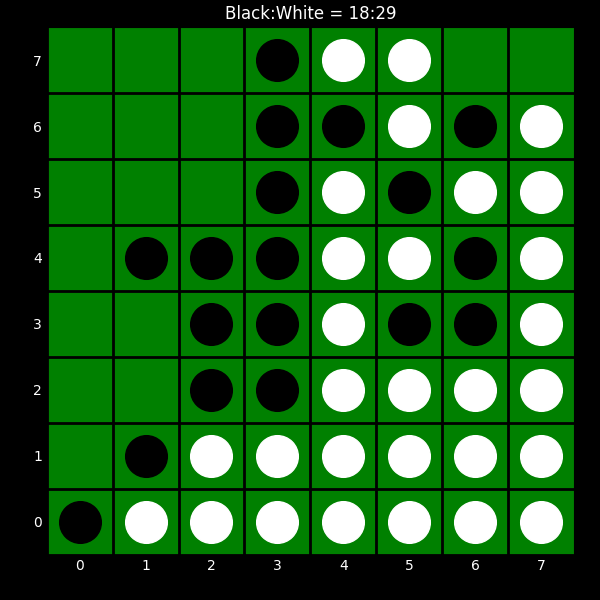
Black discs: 18
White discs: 29